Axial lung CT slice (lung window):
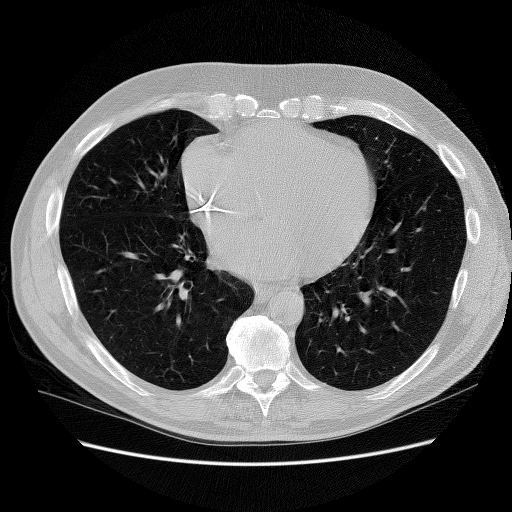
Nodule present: no